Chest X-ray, AP view. Patient: 78 years old, sex M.
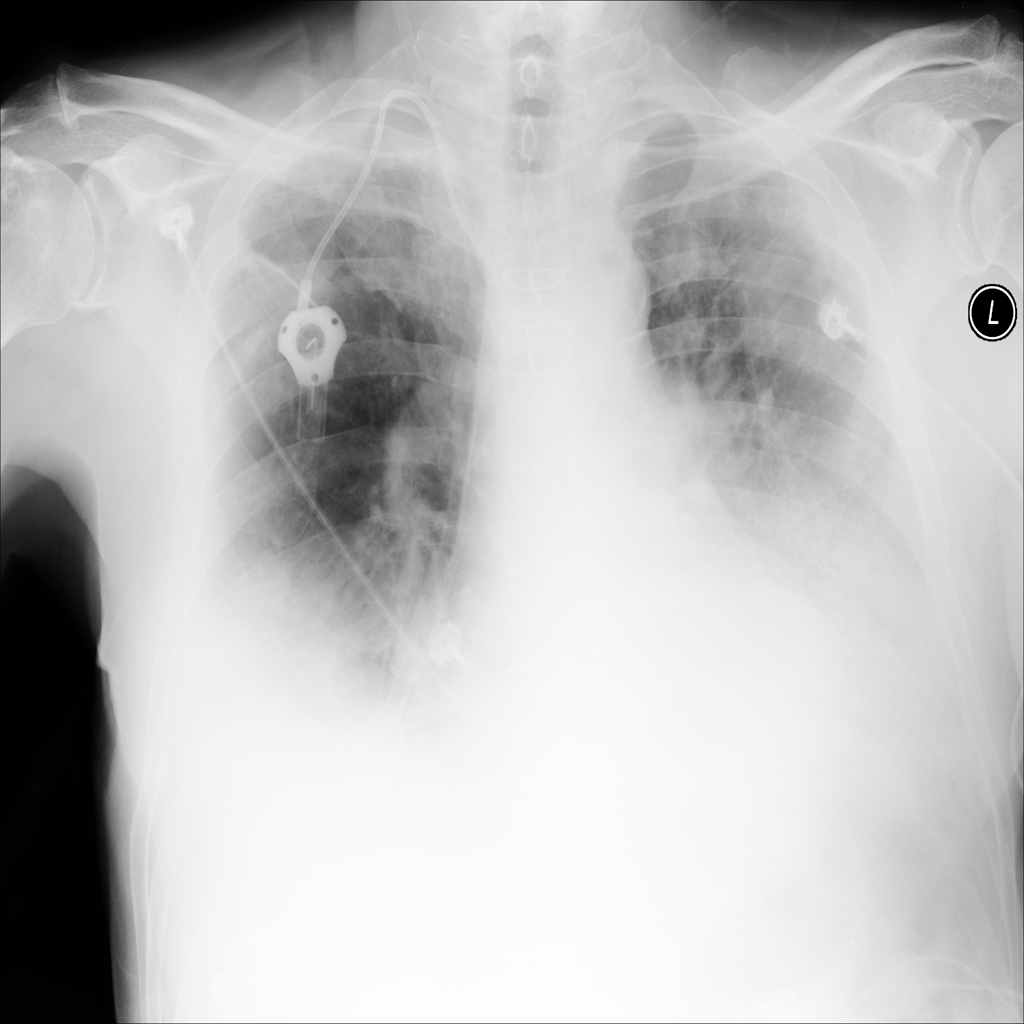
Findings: Effusion